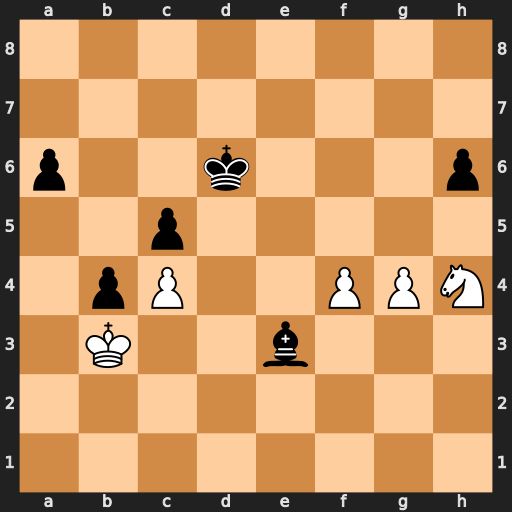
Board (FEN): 8/8/p2k3p/2p5/1pP2PPN/1K2b3/8/8
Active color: w
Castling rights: -
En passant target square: -
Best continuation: Nf5+ Ke6 Nxe3